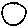
Label: circle